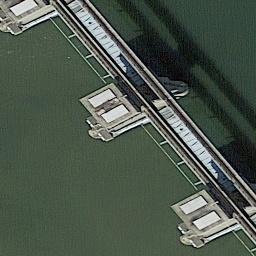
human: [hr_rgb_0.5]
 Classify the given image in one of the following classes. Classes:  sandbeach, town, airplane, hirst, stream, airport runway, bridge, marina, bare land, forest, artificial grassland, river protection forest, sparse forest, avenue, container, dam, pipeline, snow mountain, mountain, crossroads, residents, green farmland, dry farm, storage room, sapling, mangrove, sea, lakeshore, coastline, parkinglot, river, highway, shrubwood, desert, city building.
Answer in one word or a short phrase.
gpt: dam